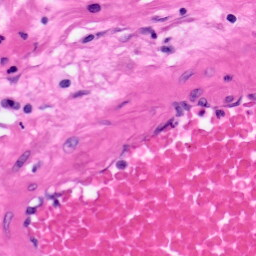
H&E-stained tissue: Pancreatic